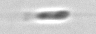
Label: flagellate_morphotype3